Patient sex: M
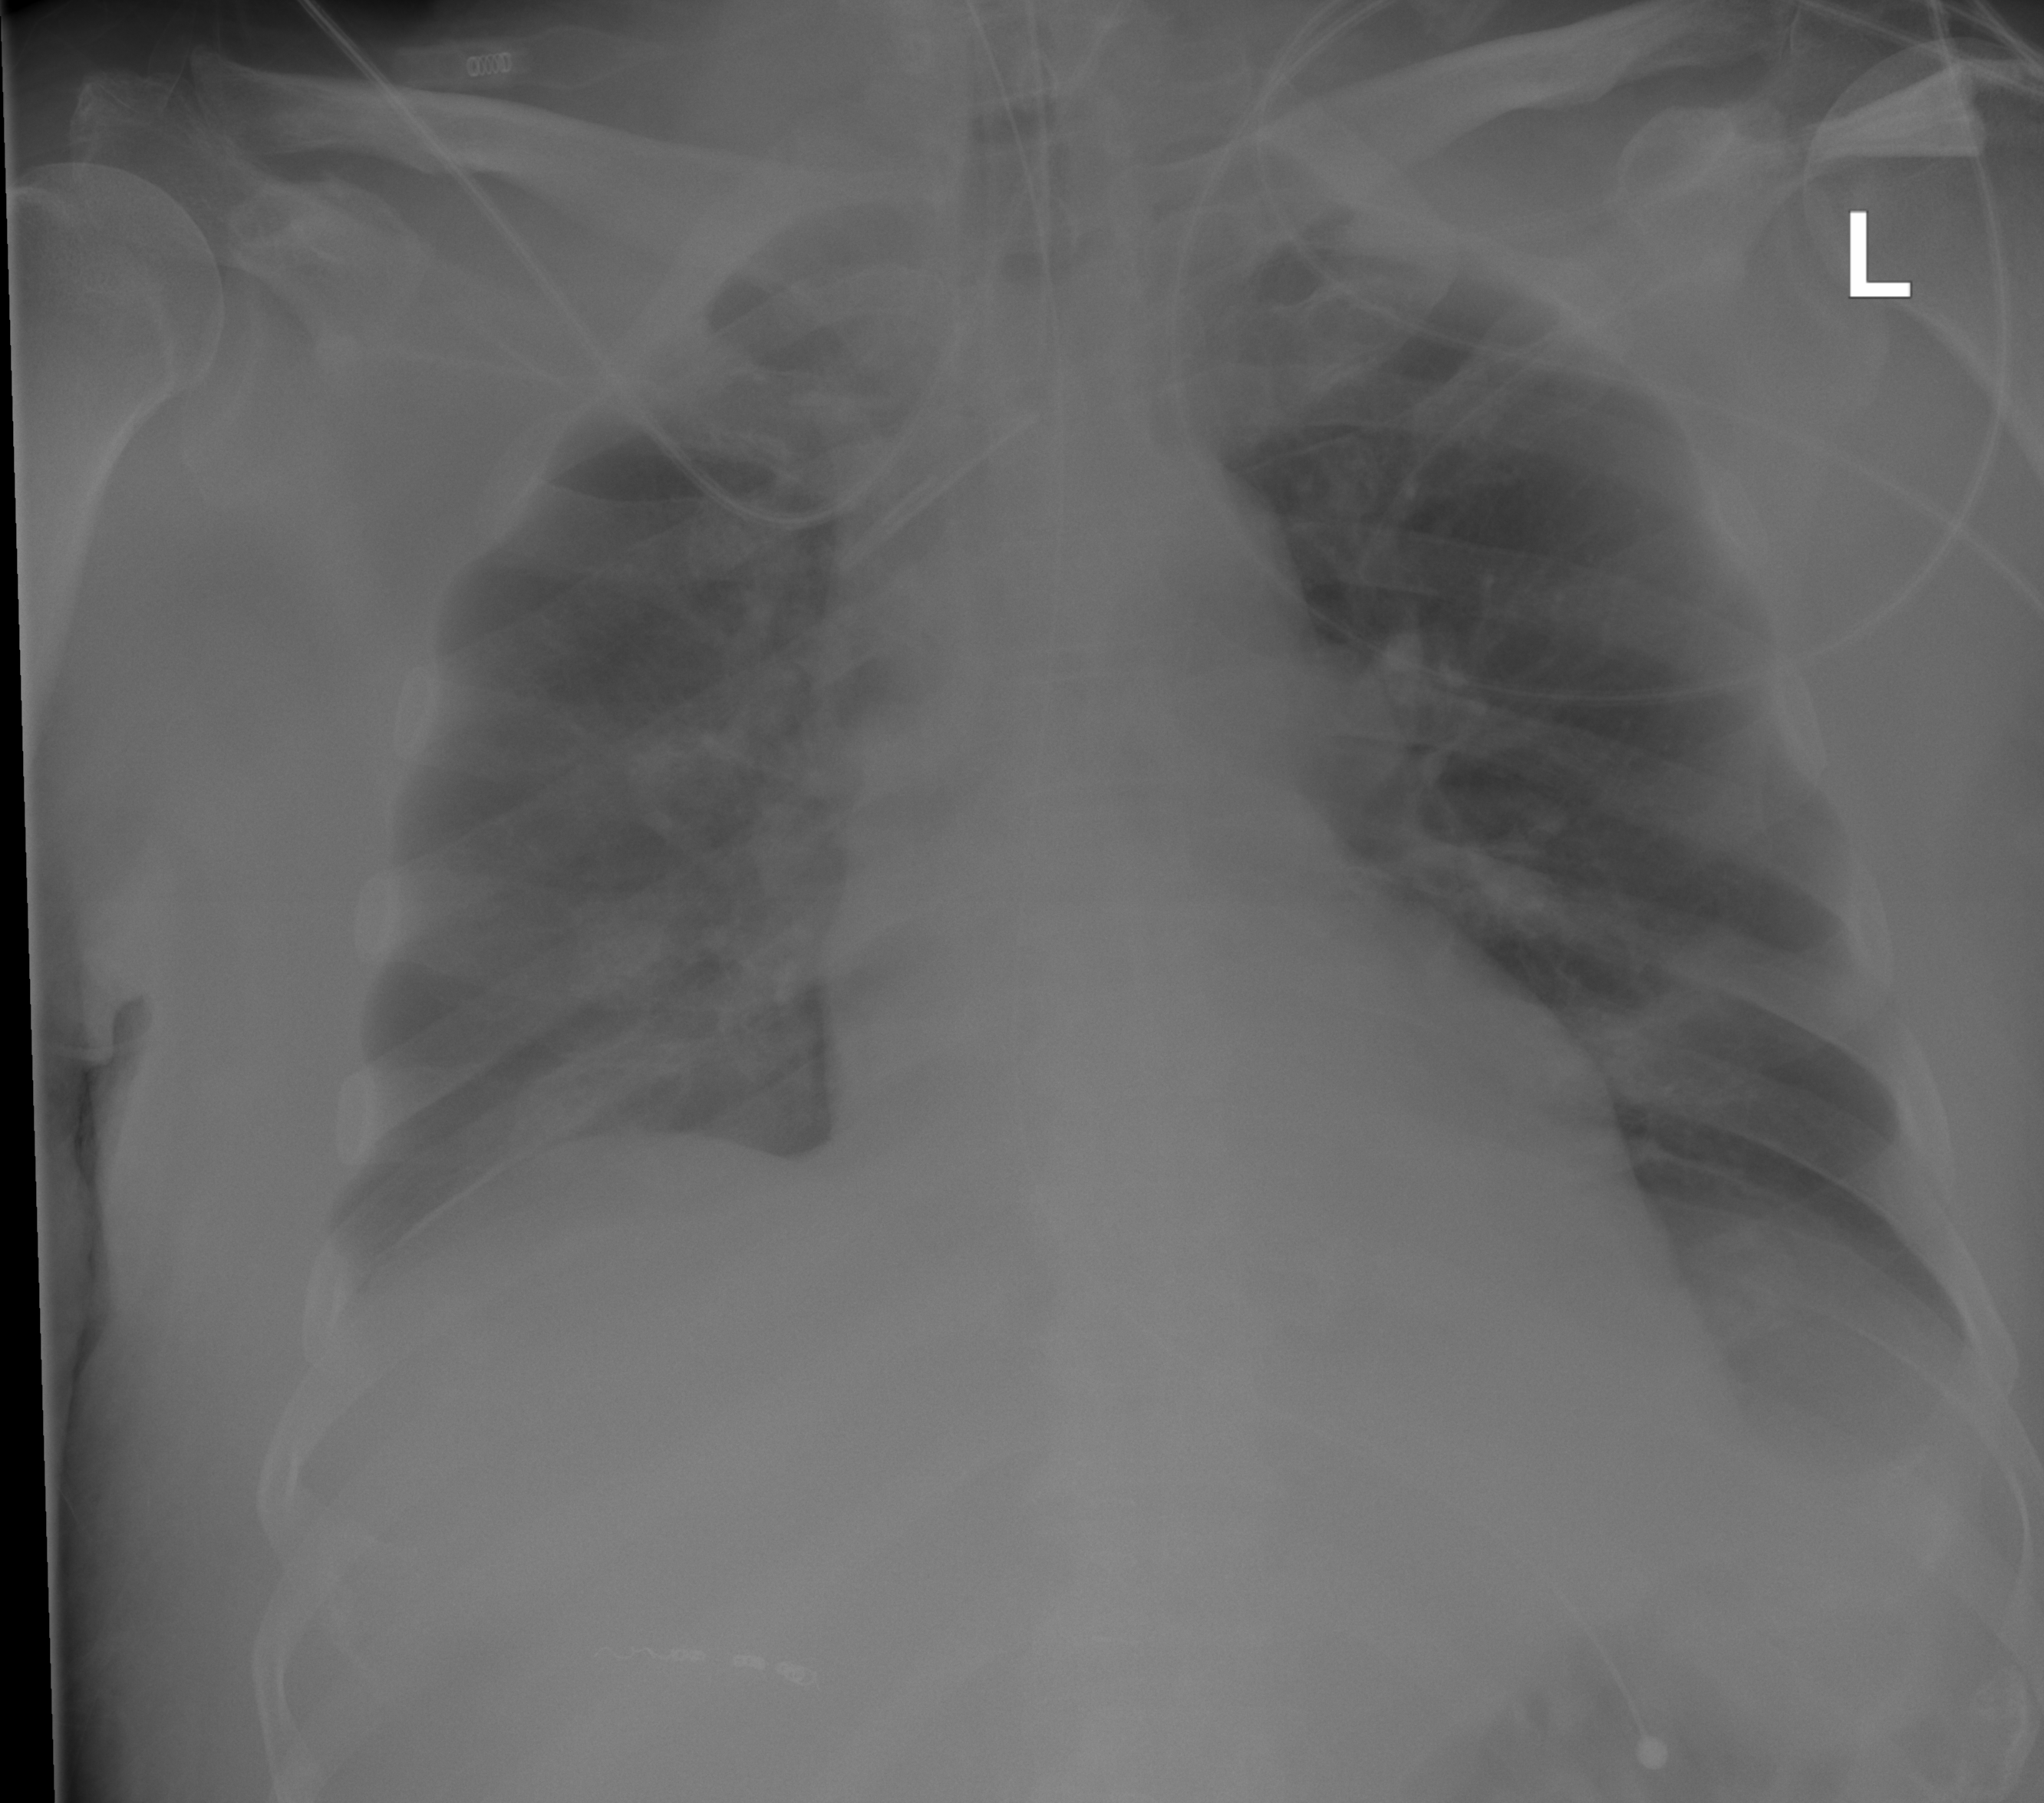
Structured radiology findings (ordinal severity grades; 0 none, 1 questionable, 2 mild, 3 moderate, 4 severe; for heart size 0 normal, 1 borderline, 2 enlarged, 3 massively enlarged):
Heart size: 0
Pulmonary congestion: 0
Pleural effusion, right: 1
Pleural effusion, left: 1
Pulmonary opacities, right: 0
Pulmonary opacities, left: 0
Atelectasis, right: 0
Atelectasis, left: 0